Interaction volume radius: 5 \u00c5
Interaction volume height: 10 \u00c5
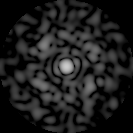
Disorder parameter: 0.8185